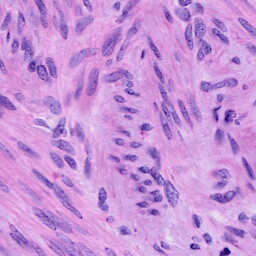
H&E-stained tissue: Cervix